Question: I learned about fourier transformation in mathematics classes and thought I had understood them. Now, I am trying to play around with R (statistical language) and interpret the results of a discrete FFT in practice. This is what I have done:
'''
x = seq(0,1,by=0.1)
y = sin(2*pi*(x))
calcenergy <- function(x) Im(x) * Im(x) + Re(x) * Re(x)
fy <- fft(y)
plot(x, calcenergy(fy))
'''
and get this plot:

If I understand this right, this represents the 'half' of the energy density spectrum. As the transformation is symmetric, I could just mirror all values to the negative values of x to get the full spectrum.
However, what I dont understand is, why I am getting two spikes? There is only a single sinus frequency in here. Is this an aliasing effect?
Also, I have no clue how to get the frequencies out of this plot. Lets assume the units of the sinus function were seconds, is the peak at 1.0 in the density spectrum 1Hz then?
Again: I understand the theory behind FFT; the practical application is the problem :).
Thanks for any help!
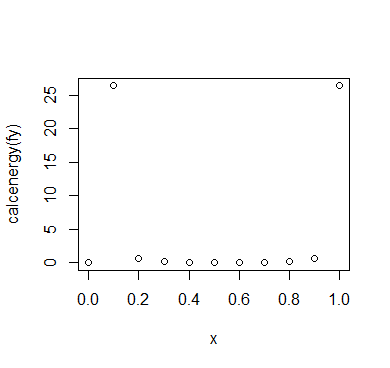
Answer: For a purely real input signal of N points you get a complex output of N points with complex conjugate symmetry about N/2. You can ignore the output points above N/2, since they provide no useful additional information for a real input signal, but if you do plot them you will see the aforementioned symmetry, and for a single sine wave you will see peaks at bins 'n' and 'N - n'. (Note: you can think of the upper N/2 bins as representing .) In summary, for a real input signal of N points, you get N/2 useful complex output bins from the FFT, which represent frequencies from DC (0 Hz) to Nyquist (Fs / 2).